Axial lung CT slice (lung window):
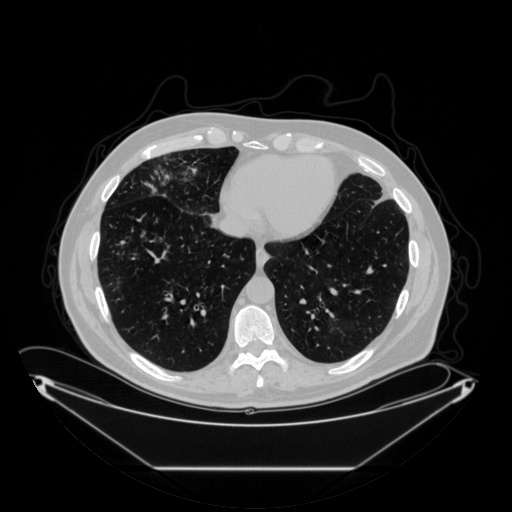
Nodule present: no